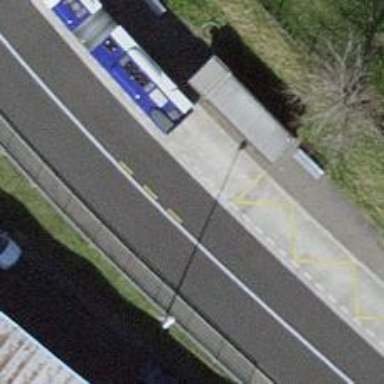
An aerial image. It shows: Public transport stop position.